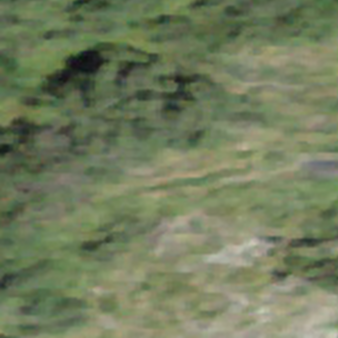
Label: other